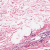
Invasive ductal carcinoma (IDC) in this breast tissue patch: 0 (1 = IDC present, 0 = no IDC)